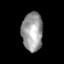
Tissue: skin
Cell type: Others
Senescence score: 0.7747
Nuclear area (px): 798
Mean DAPI intensity: 155.123